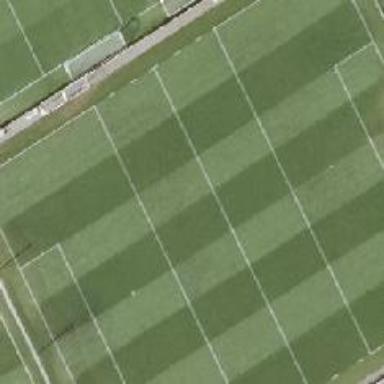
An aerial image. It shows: Soccer pitch with grass surface for leisure land.